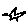
Label: star